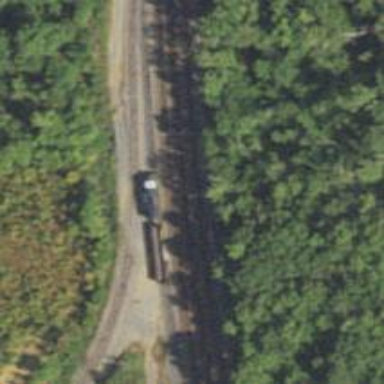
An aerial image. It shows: Railway track.